Question: I cam across the following post under Stack Overflow: <URL>
I downloaded the source code that was posted by the initial author of the post and made adjustments trying to get it to work, but I'm currently receiving the following error message and not sure how to resolve it, please be advised that I'm still learning to code, so I'm lacking fundamental theory.

Error Message: Text
> Executing: OverlapReg
E:\Projects5\H111225_6\ArcHydroJan15SouthNorthAlign\OverlappingWatershedsAnalysis.gdb\Watershed
HydroID2 Start Time: Wed Mar 11 14:58:32 2015 Running script
OverlapReg... Failed script OverlapReg...Traceback (most recent call last): File
"E:\Python\Masters\Scripts\OverlappingRegions\OverlappingRegions.py",
line 59, in
countOverlaps(fc,idName) File "E:\Python\Masters\Scripts\OverlappingRegions\OverlappingRegions.py",
line 58, in countOverlaps
urows.updateRow(urow) File "c:\program files (x86)rcgis\desktop10.2rcpyrcpyrcobjectsrcobjects.py", line
102, in updateRow
return convertArcObjectToPythonObject(self._arc_object.UpdateRow(*gp_fixargs(args)))
RuntimeError: ERROR 999999: Error executing function. The row contains
a bad value. [Watershed] The row contains a bad value. [overlaps]Failed to execute (OverlapReg). Failed at Wed Mar 11 14:58:35 2015
(Elapsed Time: 2.45 seconds)
I'm trying to assign id's to my Watershed Feature Class based on the following code to be able to split my Watershed Feature Class into the least amount of separate feature classes where the Watersheds don't overlap each other, as I need to export them into a AutoCAD drawing where there are not overlapping features within a single layer.
'''
import os
import arcpy
from arcpy import GetParameterAsText
fc = GetParameterAsText(0)
idName = GetParameterAsText(1)
dirname = os.path.dirname(arcpy.Describe(fc).catalogPath)
desc = arcpy.Describe(dirname)
if hasattr(desc, "datasetType") and desc.datasetType=='FeatureDataset':
dirname = os.path.dirname(dirname)
arcpy.env.workspace = dirname
def countOverlaps(fc,idName):
intersect = arcpy.Intersect_analysis(fc,'intersect')
findID = arcpy.FindIdentical_management(intersect,"explFindID","Shape")
arcpy.MakeFeatureLayer_management(intersect,"intlyr")
arcpy.AddJoin_management("intlyr",arcpy.Describe("intlyr").OIDfieldName,findID,"IN_FID","KEEP_ALL")
segIDs = {}
featseqName = "explFindID.FEAT_SEQ"
idNewName = "intersect."+idName
for row in arcpy.SearchCursor("intlyr"):
idVal = row.getValue(idNewName)
featseqVal = row.getValue(featseqName)
segIDs[featseqVal] = []
for row in arcpy.SearchCursor("intlyr"):
idVal = row.getValue(idNewName)
featseqVal = row.getValue(featseqName)
segIDs[featseqVal].append(idVal)
segIDs2 = {}
for row in arcpy.SearchCursor("intlyr"):
idVal = row.getValue(idNewName)
segIDs2[idVal] = []
for x,y in segIDs.iteritems():
for segID in y:
segIDs2[segID].extend([k for k in y if k != segID])
for x,y in segIDs2.iteritems():
segIDs2[x] = list(set(y))
arcpy.RemoveJoin_management("intlyr",arcpy.Describe(findID).name)
if 'overlaps' not in [k.name for k in arcpy.ListFields(fc)]:
arcpy.AddField_management(fc,'overlaps',"TEXT")
if 'ovlpCount' not in [k.name for k in arcpy.ListFields(fc)]:
arcpy.AddField_management(fc,'ovlpCount',"SHORT")
urows = arcpy.UpdateCursor(fc)
for urow in urows:
idVal = urow.getValue(idName)
if segIDs2.get(idVal):
urow.overlaps = str(segIDs2[idVal]).strip('[]')
urow.ovlpCount = len(segIDs2[idVal])
urows.updateRow(urow)
countOverlaps(fc,idName)
def explodeOverlaps(fc,idName):
countOverlaps(fc,idName)
arcpy.AddField_management(fc,'expl',"SHORT")
urows = arcpy.UpdateCursor(fc,'"overlaps" IS NULL')
for urow in urows:
urow.expl = 1
urows.updateRow(urow)
i=1
lyr = arcpy.MakeFeatureLayer_management(fc)
while int(arcpy.GetCount_management(arcpy.SelectLayerByAttribute_management(lyr,"NEW_SELECTION",'"expl" IS NULL')).getOutput(0)) > 0:
ovList=[]
urows = arcpy.UpdateCursor(fc,'"expl" IS NULL','','','ovlpCount D')
for urow in urows:
ovVal = urow.overlaps
idVal = urow.getValue(idName)
intList = ovVal.replace(' ','').split(',')
for x in intList:
intList[intList.index(x)] = int(x)
if idVal not in ovList:
urow.expl = i
urows.updateRow(urow)
ovList.extend(intList)
i+=1
explodeOverlaps(fc,idName)
'''
Any assistance in how to resolve the following will truly be appreciated.
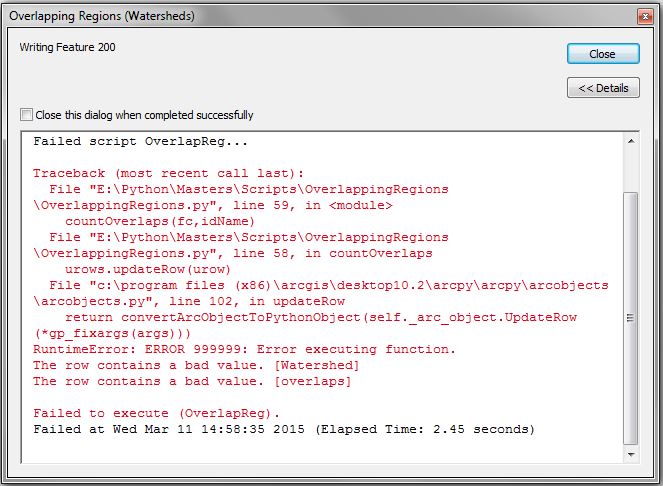
Answer: The clues are in the errors.
> the row contains a bad value [Watershed]the row contains a bad value [overlaps]
This is likely cause by trying to insert a value into the field , but due to something with the field properties like the length is 4 and your value is "long string", it therefore is too big to be inserted.
<URL>
<URL>